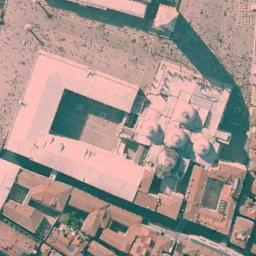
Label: palace